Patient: sex M, age 60
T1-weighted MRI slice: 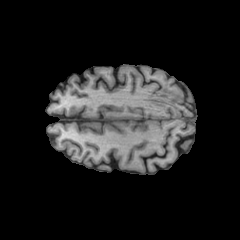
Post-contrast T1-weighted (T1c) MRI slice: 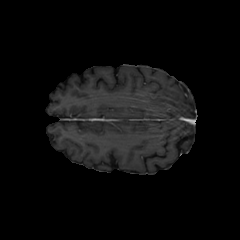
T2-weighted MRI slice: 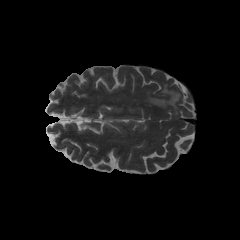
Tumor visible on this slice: yes
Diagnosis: Glioblastoma, IDH-wildtype
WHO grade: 4